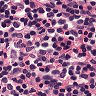
Metastatic tissue present: no